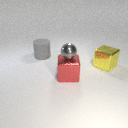
large red metal cube below small gray metal sphere